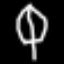
Label: leaf